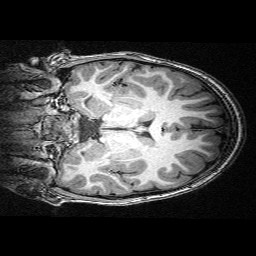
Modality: T1w
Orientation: coronal
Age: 11
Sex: male
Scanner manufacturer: siemens
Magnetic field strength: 3 T
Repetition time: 2.3 s
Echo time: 0.00336 s